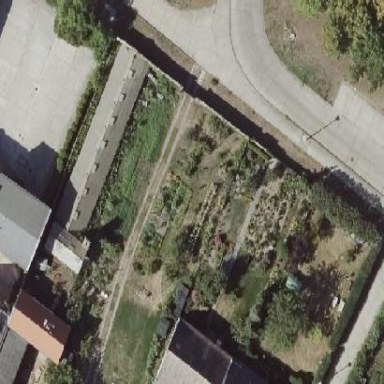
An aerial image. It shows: Garden surrounded by wall.